【题型】解答题　【知识点】解析几何　【难度】easy
在圆 $O: x^2 + y^2 = 4$ 上任取一点 $P$，过点 $P$ 作 $x$ 轴的垂线 $PD$，$D$ 为垂足。

(1) 当点 $P$ 在圆上运动时，求线段 $PD$ 的中点 $Q$ 的轨迹方程。（当点 $P$ 经过圆与 $x$ 轴的交点时，规定点 $Q$ 与点 $P$ 重合）

(2) 根据 (1) 中所得的点 $Q$ 的轨迹方程，若直线 $l$ 与点 $Q$ 的轨迹相交于 $M$，$N$ 两点，且 $k_{OM} \cdot k_{ON} = -\dfrac{1}{4}$，试判断 $\triangle OMN$ 的面积是否为定值。若是，求出该定值；若不是，请说明理由。
【解答】
【解】（1）设$Q(x,y)$，则$P(x,2y)$，由题设可知$x \in [-2,2]$，

而$P$在圆$O:x^2 + y^2 = 4$上，故$x^2 + 4y^2 = 4$即$\dfrac{x^2}{4} + y^2 = 1$。

（2）因为$k_{OM} \cdot k_{ON} = -\dfrac{1}{4}$，故$k_{OM},k_{ON}$均存在且不为零，

故直线$OM:y = k_{OM}x$，直线$ON:y = k_{ON}x$，设$M(x_1,y_1),N(x_2,y_2)$，

由椭圆的对称性，不妨设$M$在第一象限，$N$在第四象限，故$k_{OM} > 0$。

又$d_{M-ON} = \dfrac{|y_1 - k_{ON}x_1|}{\sqrt{1 + k_{ON}^2}}$，故$S_{\triangle MON} = \dfrac{1}{2}\sqrt{x_2^2 + y_2^2} \times \dfrac{|y_1 - \dfrac {y_2}{x_2} \times x_1|}{\sqrt{1 + \left(\dfrac{y_2}{x_2}\right)^2}} = \dfrac{1}{2}|x_2y_1 - y_2x_1|$，

由
\[
\begin{cases}
y = k_{OM}x \\
x^2 + 4y^2 = 4
\end{cases}
\]
可得$x_1 = \dfrac{2}{\sqrt{1 + 4k_{OM}^2}}, y_1 = \dfrac{2k_{OM}}{\sqrt{1 + 4k_{OM}^2}}$，

同理$x_2 = \dfrac{2}{\sqrt{1 + 4k_{ON}^2}}, y_2 = \dfrac{-1}{\sqrt{1 + 4k_{ON}^2}}$，而$k_{ON} = -\dfrac{1}{4k_{OM}}$，

故$x_2 = \dfrac{4k_{OM}}{\sqrt{1 + 4k_{OM}^2}}, y_2 = \dfrac{-1}{\sqrt{1 + 4k_{OM}^2}}$，故$S_{\triangle MON} = \dfrac{1}{2}\left|\dfrac{8k_{OM}^2 + 2}{1 + 4k_{OM}^2}\right| = 1$。

故$\triangle OMN$的面积为定值，定值为$1$。
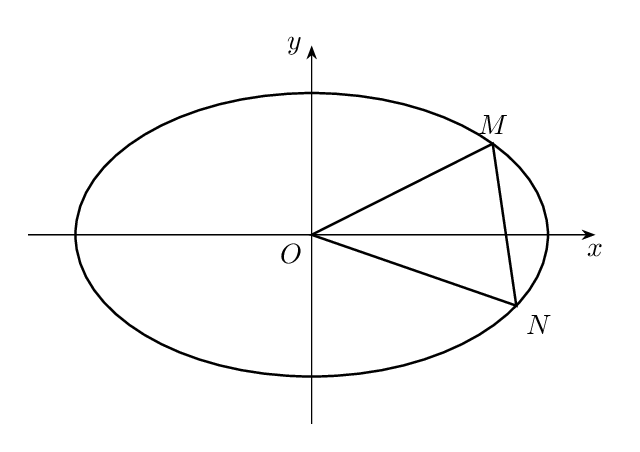